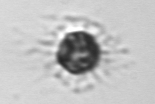
Label: Emiliania_huxleyi